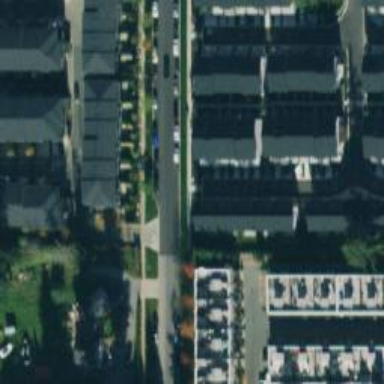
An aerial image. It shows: Residential road with asphalt surface and separate sidewalk.